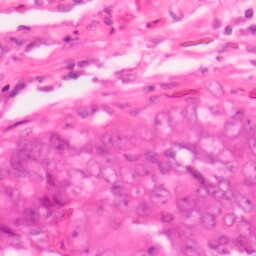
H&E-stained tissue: Colon